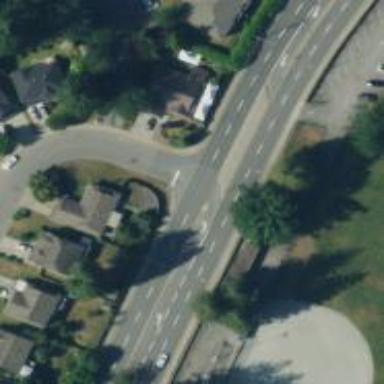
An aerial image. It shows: Asphalt road at the secondary link level.